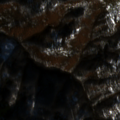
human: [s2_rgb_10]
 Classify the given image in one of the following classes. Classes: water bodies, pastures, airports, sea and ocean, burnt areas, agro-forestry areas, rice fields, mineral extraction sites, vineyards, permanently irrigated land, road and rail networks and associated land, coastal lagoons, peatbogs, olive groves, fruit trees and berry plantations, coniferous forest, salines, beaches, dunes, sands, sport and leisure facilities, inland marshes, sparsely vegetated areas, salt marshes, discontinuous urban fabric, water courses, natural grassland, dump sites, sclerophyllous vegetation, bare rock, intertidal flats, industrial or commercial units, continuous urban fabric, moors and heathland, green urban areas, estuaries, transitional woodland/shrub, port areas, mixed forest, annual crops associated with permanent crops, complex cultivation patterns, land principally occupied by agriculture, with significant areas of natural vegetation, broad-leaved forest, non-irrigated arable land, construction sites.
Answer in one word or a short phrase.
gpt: broad-leaved forest, mixed forest, transitional woodland/shrub